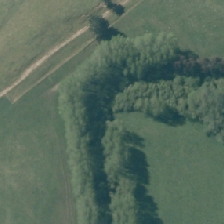
Land cover: deciduous_hardwood